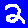
Digit: 2